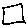
Label: square